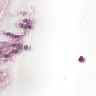
Metastatic tissue present: no